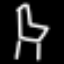
Label: chair